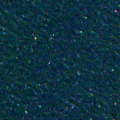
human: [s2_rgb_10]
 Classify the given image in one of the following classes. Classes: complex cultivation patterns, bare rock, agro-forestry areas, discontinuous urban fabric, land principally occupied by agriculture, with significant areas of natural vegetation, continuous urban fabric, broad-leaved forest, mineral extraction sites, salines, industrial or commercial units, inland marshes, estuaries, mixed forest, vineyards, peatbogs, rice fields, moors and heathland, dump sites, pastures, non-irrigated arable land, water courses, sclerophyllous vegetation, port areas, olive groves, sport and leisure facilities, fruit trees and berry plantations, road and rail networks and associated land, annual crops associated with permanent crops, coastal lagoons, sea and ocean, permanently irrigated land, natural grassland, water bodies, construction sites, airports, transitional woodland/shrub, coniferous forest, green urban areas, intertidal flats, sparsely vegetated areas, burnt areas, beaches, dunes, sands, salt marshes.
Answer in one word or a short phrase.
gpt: sea and ocean